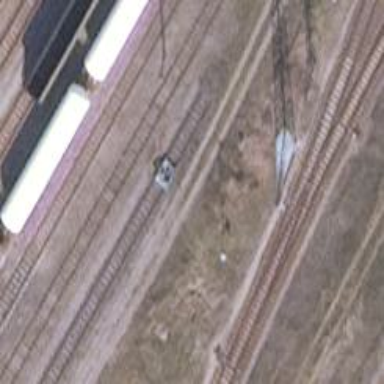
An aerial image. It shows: Railway siding for service.